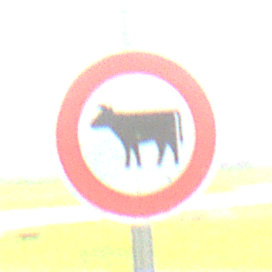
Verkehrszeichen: VerbotViehtrieb
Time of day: MorningAfternoon
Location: Outdoor (Suburban)
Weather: PartlyCloudy
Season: NotSpecified
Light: Natural